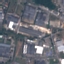
Land use / land cover: Industrial